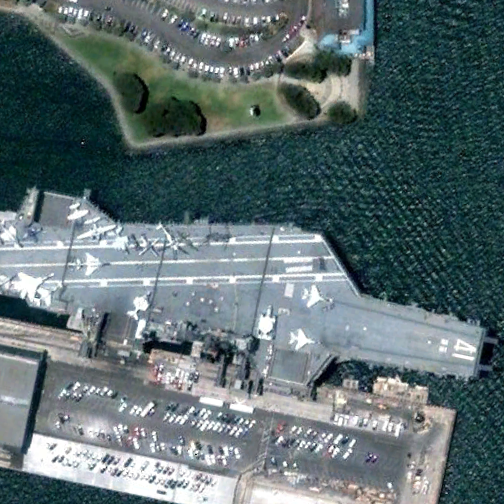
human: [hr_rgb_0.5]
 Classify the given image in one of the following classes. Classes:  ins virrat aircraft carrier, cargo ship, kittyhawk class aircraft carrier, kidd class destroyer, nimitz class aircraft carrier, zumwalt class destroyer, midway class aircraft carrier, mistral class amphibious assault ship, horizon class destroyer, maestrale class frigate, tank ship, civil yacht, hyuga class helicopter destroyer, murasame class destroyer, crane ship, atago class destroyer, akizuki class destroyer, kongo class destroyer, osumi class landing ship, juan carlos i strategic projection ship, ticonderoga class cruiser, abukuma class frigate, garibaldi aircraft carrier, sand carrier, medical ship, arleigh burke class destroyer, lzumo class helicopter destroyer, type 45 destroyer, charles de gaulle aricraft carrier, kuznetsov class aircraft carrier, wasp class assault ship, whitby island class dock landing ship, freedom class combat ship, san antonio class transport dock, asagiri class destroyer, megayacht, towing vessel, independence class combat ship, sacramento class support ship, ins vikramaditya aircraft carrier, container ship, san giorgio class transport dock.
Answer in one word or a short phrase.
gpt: Midway class aircraft carrier